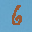
Label: 6